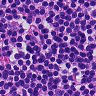
Metastatic tissue present: no